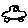
Label: car